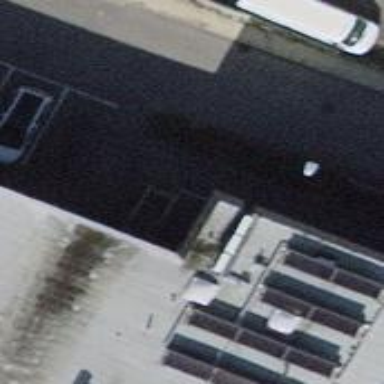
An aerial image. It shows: Bicycle parking area.